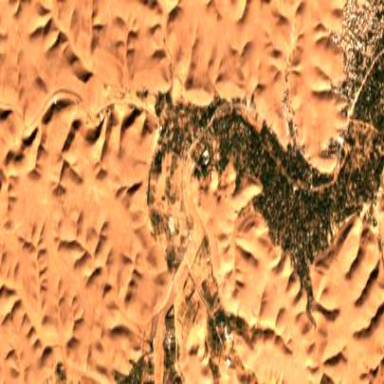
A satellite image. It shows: Orchard filled with date palms.